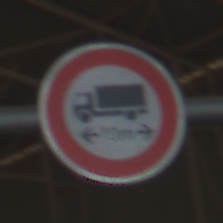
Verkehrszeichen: TatsaechlicheLaenge
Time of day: Midday
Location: Indoor (Urban)
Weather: NotSpecified
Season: NotSpecified
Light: Natural